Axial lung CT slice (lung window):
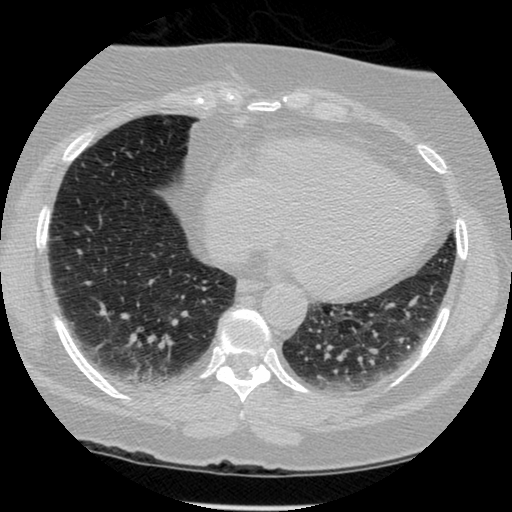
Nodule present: yes
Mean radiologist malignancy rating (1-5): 2